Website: slack
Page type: payment
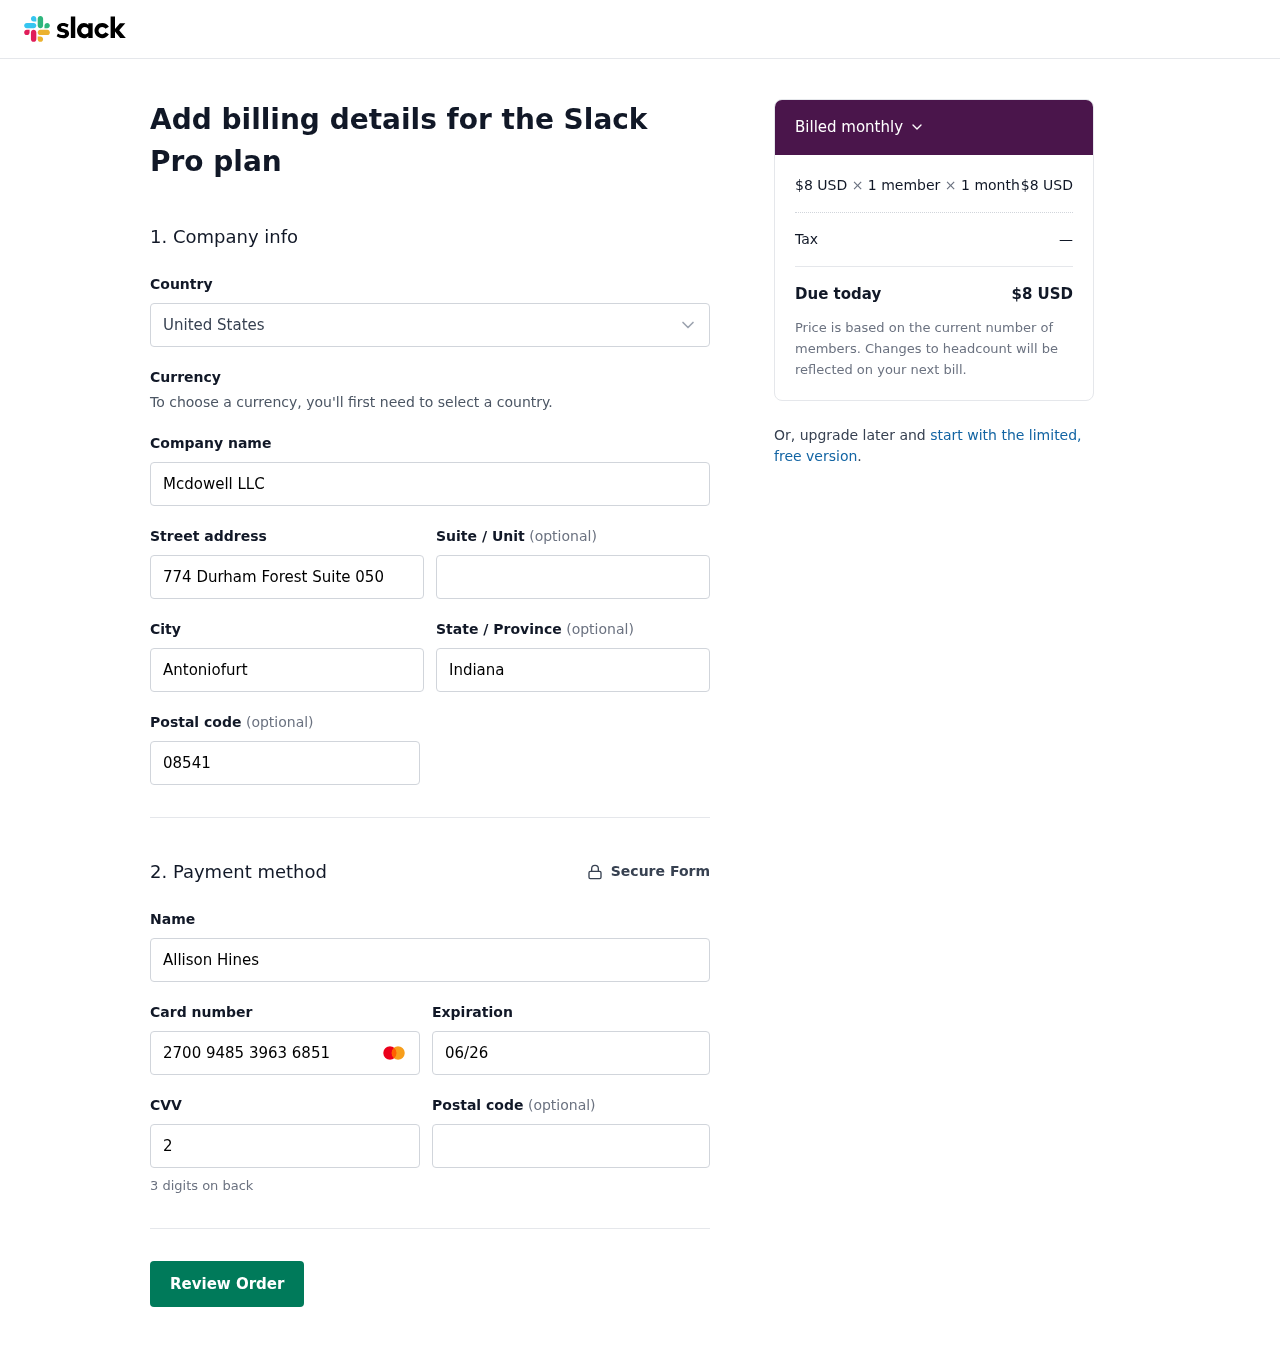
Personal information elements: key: PII_COUNTRY
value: United States
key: PII_COMPANY
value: Mcdowell LLC
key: PII_STREET
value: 774 Durham Forest Suite 050
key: PII_CITY
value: Antoniofurt
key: PII_STATE
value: Indiana
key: PII_POSTCODE
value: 08541
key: PII_FULLNAME
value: Allison Hines
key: PII_CARD_NUMBER
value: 2700 9485 3963 6851
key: PII_CARD_EXPIRY
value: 06/26
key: PII_CARD_CVV
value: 242
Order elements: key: ORDER_PRICE_PER_MEMBER
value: $8 USD
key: ORDER_NUM_MEMBERS
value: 1 member
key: ORDER_NUM_MONTHS
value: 1 month
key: ORDER_SUBTOTAL
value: $8 USD
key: ORDER_TAX
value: —
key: ORDER_TOTAL
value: $8 USD